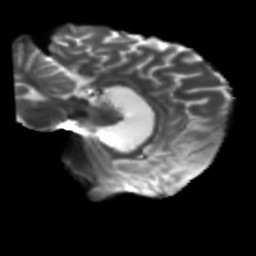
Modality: T2w
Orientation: sagittal
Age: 31
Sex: female
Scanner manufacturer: siemens
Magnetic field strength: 3 T
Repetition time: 5.25 s
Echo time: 0.08 s